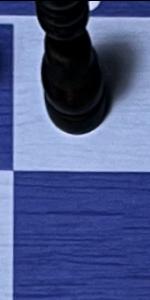
Label: Empty